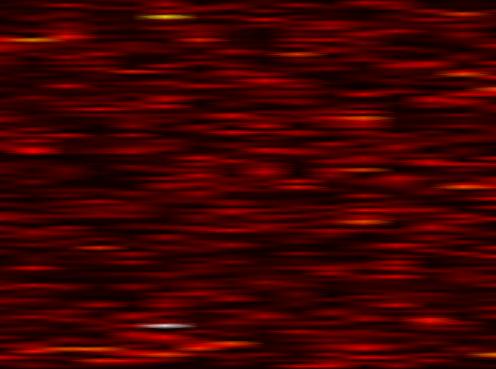
Label: FBMC